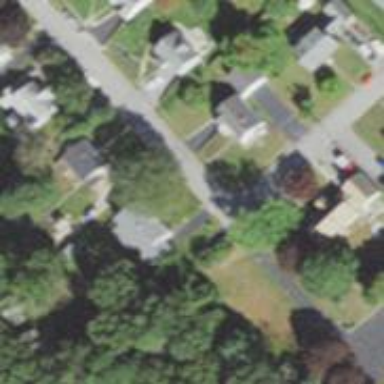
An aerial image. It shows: Residential driveway.